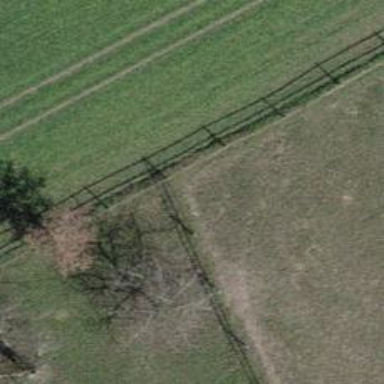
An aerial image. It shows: Fence made of wood.